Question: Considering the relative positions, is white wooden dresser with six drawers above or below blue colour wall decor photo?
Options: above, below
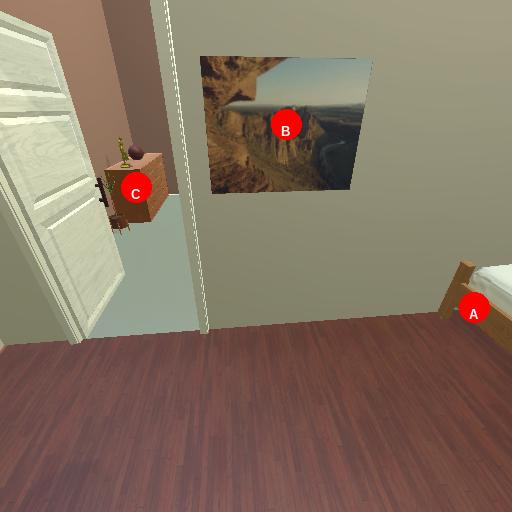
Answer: above